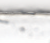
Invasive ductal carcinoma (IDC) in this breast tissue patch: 0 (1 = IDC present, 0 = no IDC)